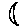
Label: moon